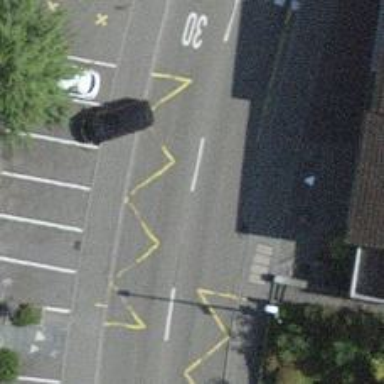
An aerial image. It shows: Public transport stop position.